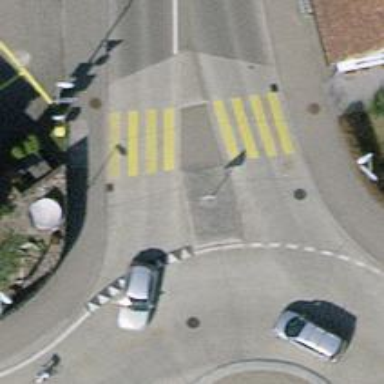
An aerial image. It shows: Uncontrolled zebra crossing with pedestrian island.